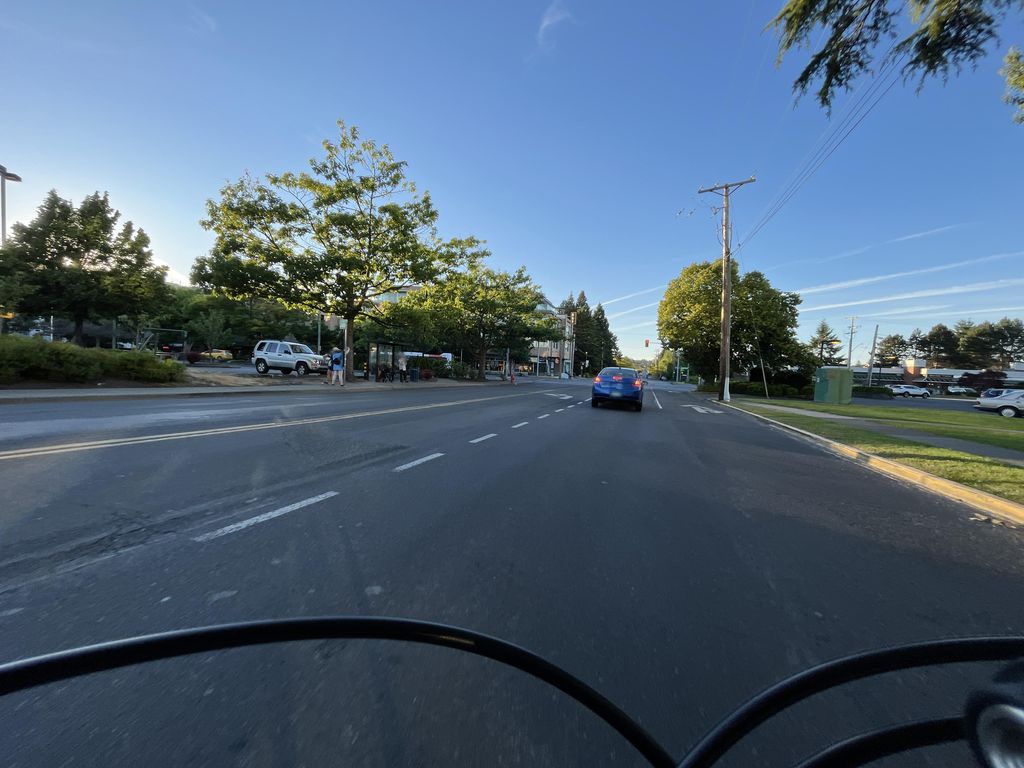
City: victoria